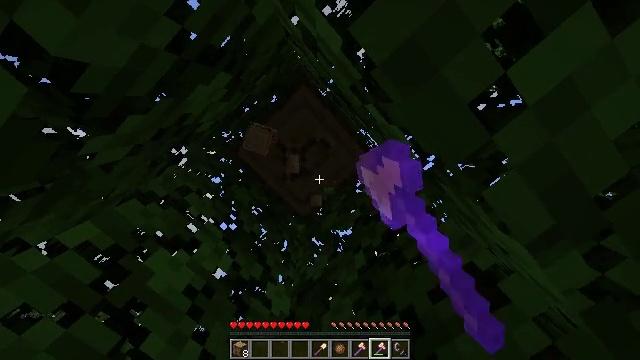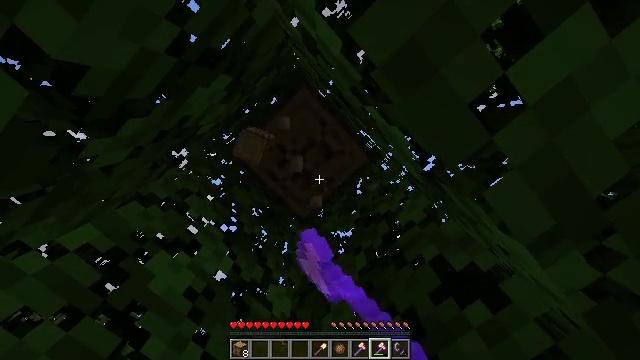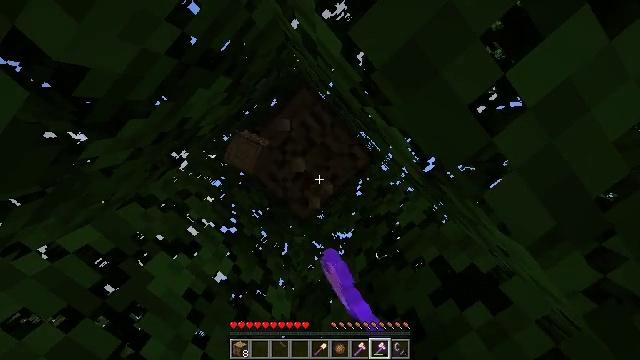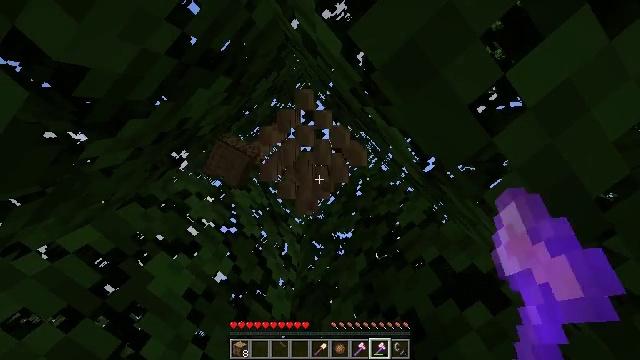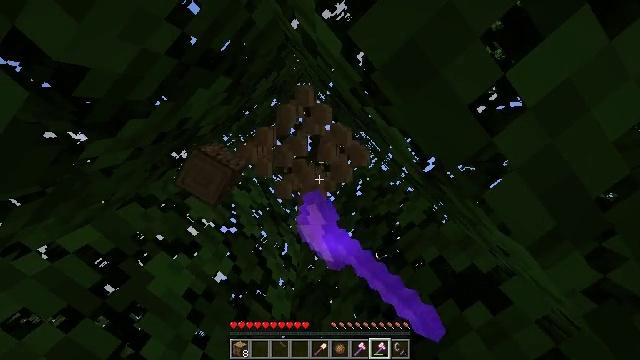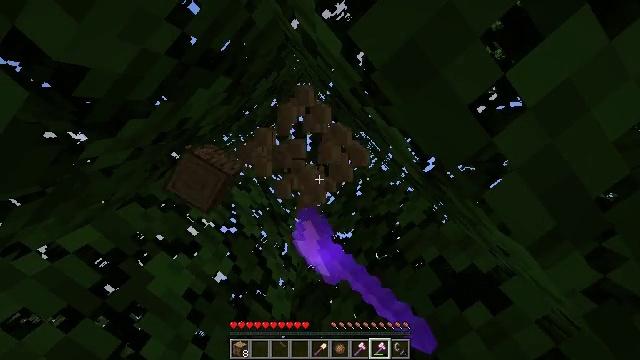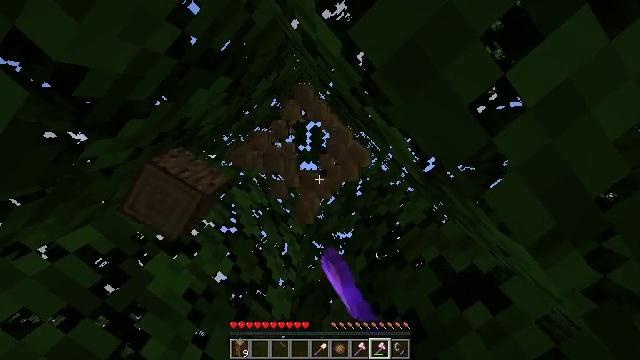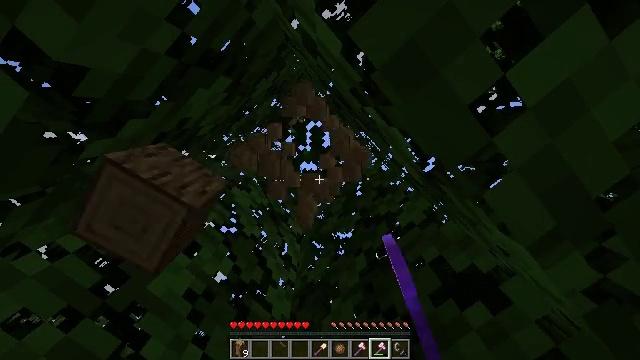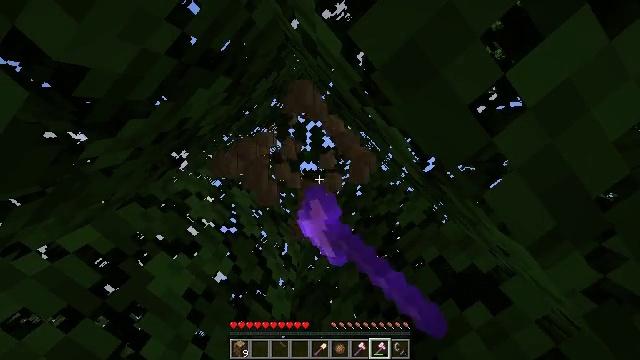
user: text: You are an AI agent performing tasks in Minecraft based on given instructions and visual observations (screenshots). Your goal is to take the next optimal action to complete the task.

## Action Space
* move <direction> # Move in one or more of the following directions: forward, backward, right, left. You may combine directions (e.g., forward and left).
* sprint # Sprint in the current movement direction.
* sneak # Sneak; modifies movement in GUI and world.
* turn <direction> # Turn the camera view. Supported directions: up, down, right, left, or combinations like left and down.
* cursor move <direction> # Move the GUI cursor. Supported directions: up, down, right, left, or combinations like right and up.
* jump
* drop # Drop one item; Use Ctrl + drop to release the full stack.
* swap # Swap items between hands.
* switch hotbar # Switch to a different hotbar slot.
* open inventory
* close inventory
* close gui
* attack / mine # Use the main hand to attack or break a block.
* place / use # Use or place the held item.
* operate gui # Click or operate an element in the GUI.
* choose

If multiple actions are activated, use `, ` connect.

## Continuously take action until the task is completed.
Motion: motion action
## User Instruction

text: Break the tree to get oak logs.
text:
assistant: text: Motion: attack / mine
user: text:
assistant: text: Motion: attack / mine
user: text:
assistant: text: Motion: attack / mine
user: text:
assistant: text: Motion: attack / mine
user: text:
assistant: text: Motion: attack / mine
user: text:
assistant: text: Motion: attack / mine
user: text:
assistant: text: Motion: attack / mine
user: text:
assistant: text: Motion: attack / mine
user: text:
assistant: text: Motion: attack / mine